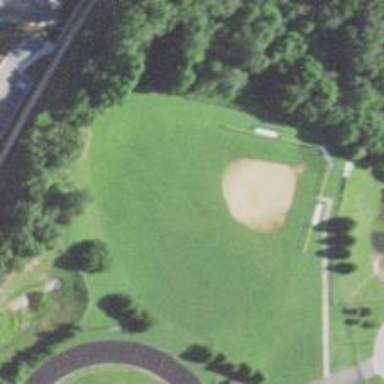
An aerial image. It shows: Baseball pitch for leisure land activities.